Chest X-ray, PA view. Patient: 49 years old, sex M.
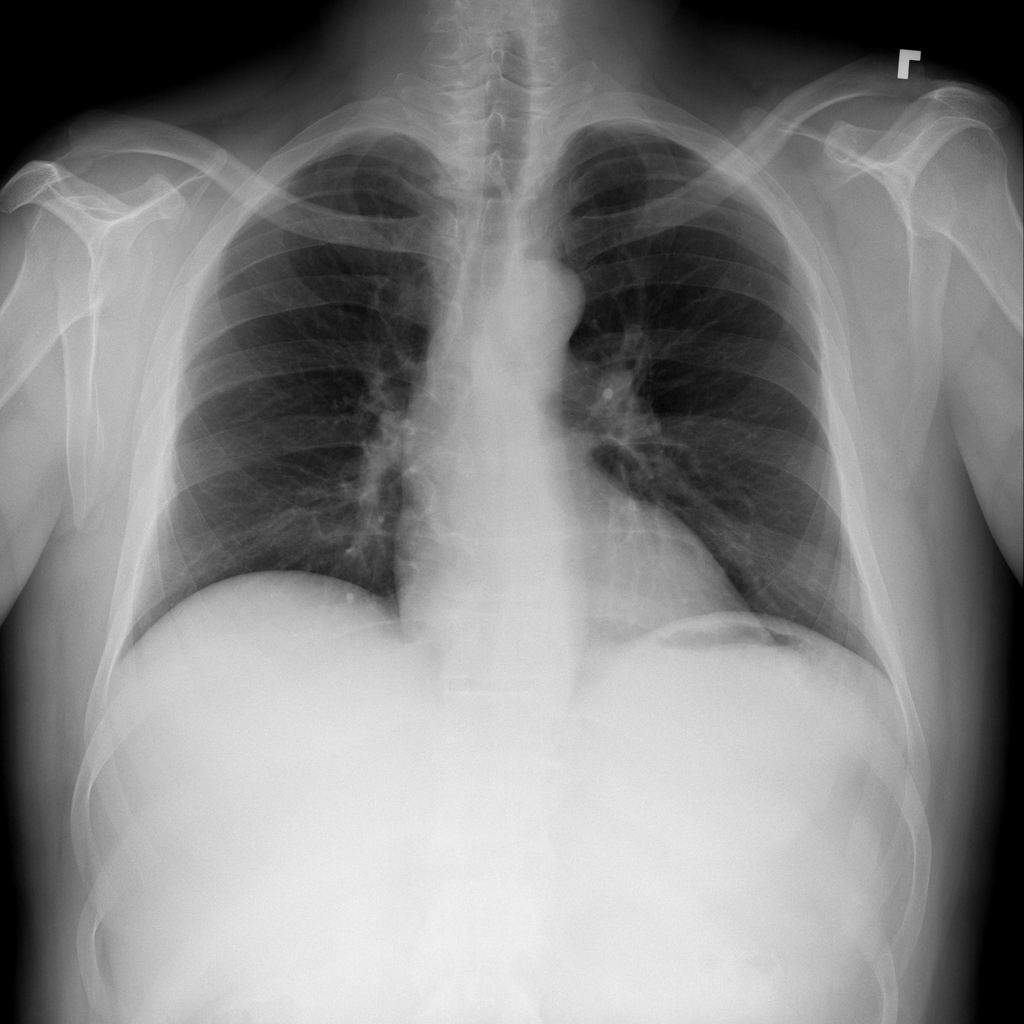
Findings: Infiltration